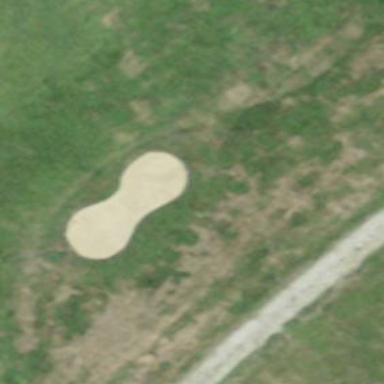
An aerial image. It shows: Golf bunker.